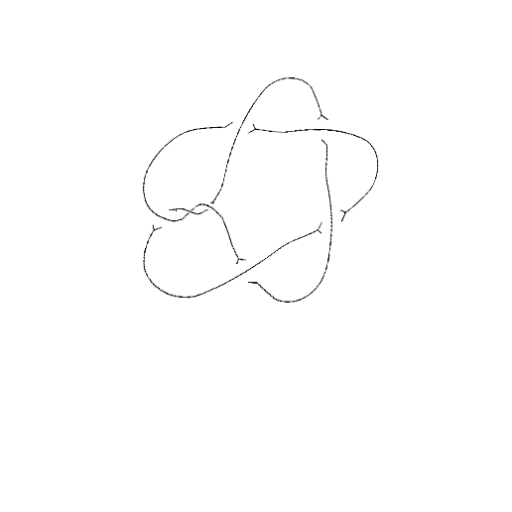
Crossing number: 7